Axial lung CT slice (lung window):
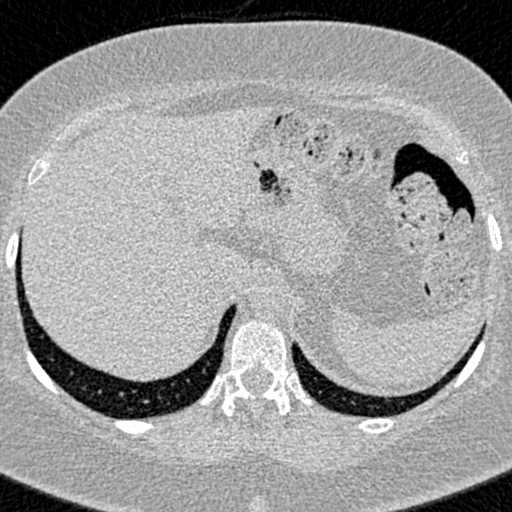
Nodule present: no